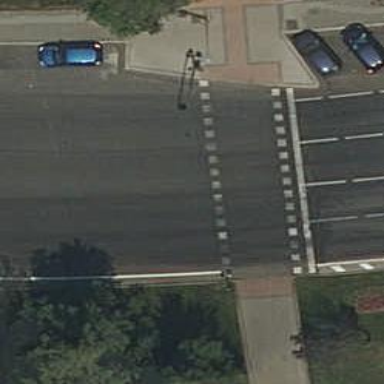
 there are traffic signals and zebra crossing."